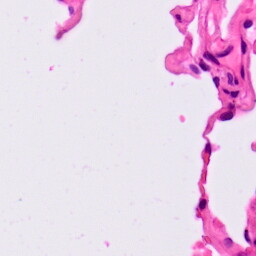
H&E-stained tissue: Lung